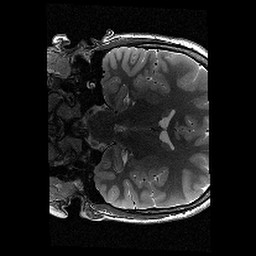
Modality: T2w
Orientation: coronal
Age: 13
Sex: male
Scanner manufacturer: siemens
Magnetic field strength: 3 T
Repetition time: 9.23 s
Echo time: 0.067 s